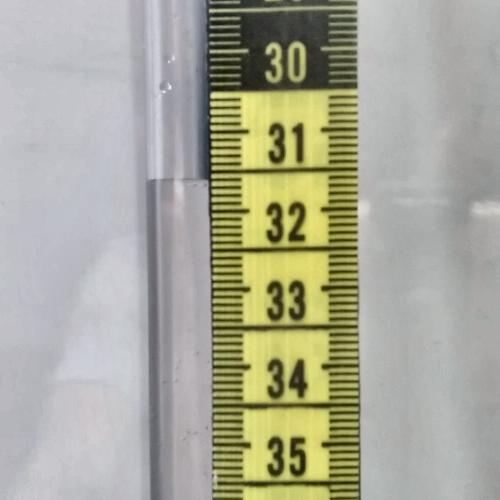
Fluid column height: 31.6 cm